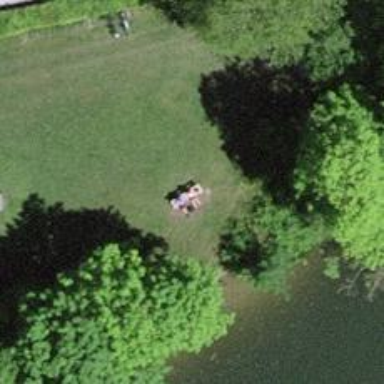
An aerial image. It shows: Bench.